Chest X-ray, AP view. Patient: 52 years old, sex F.
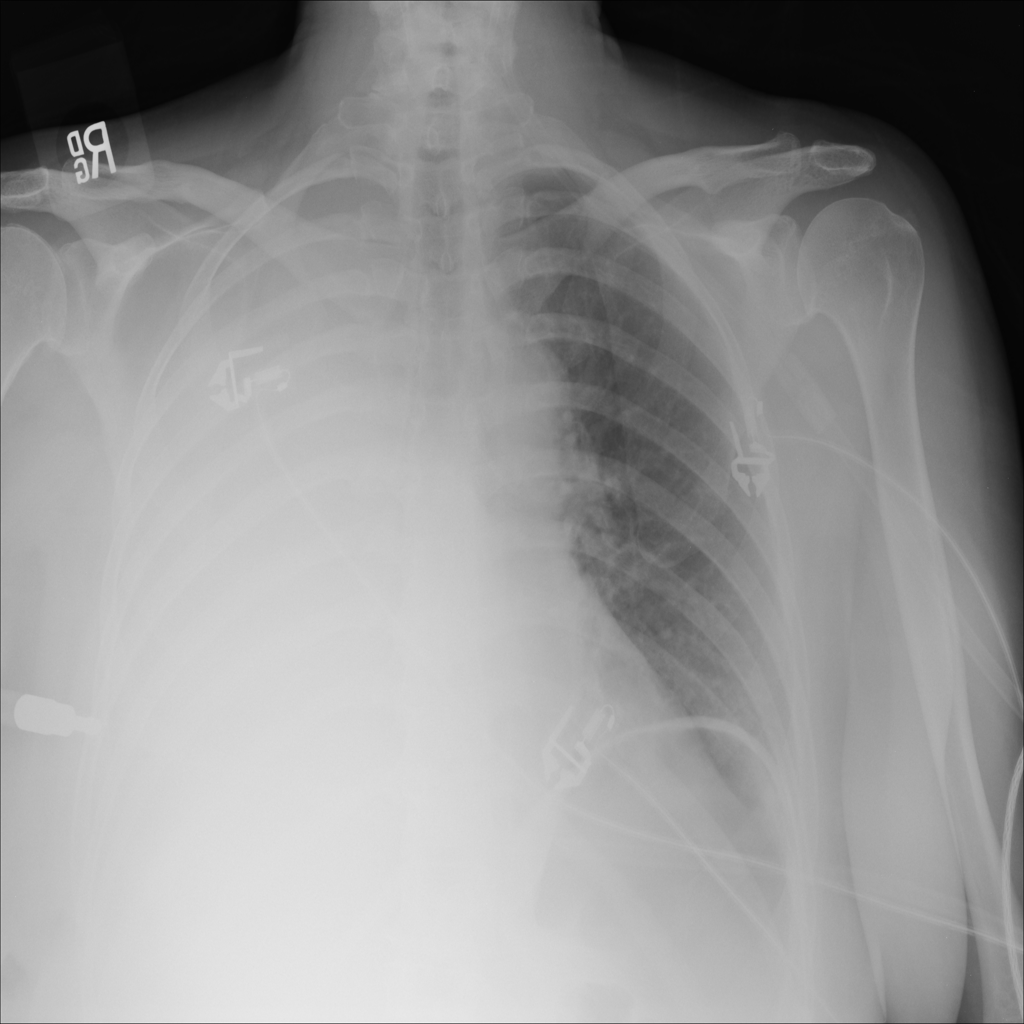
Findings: No Finding